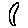
Label: moon